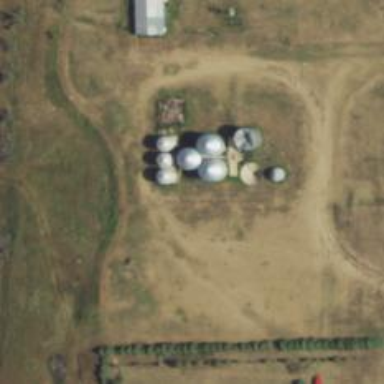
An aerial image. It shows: Silo.